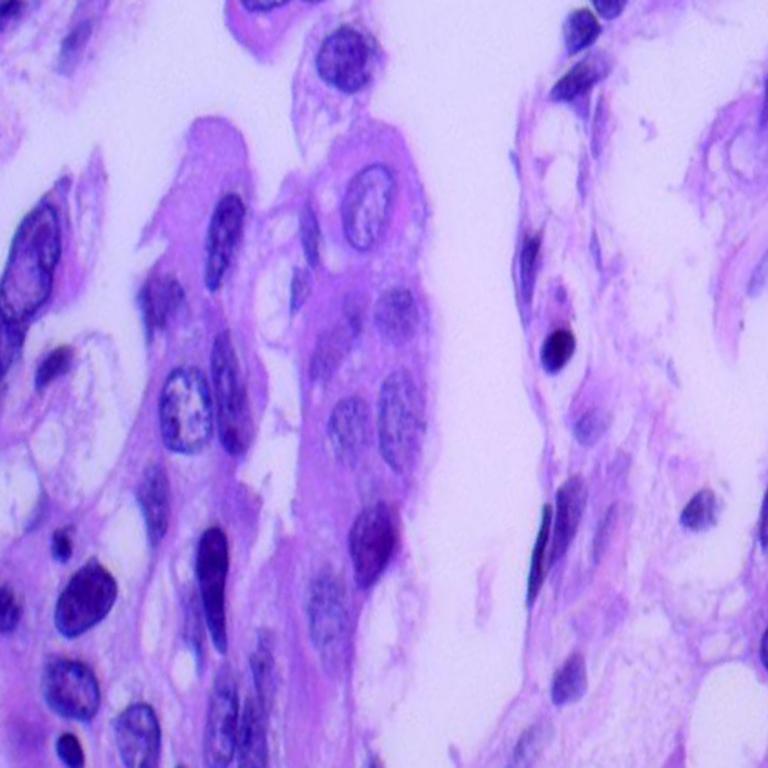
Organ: lung
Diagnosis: adenocarcinomas